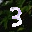
Label: 3